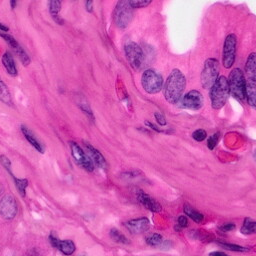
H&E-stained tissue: Pancreatic